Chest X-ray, AP view. Patient: 50 years old, sex F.
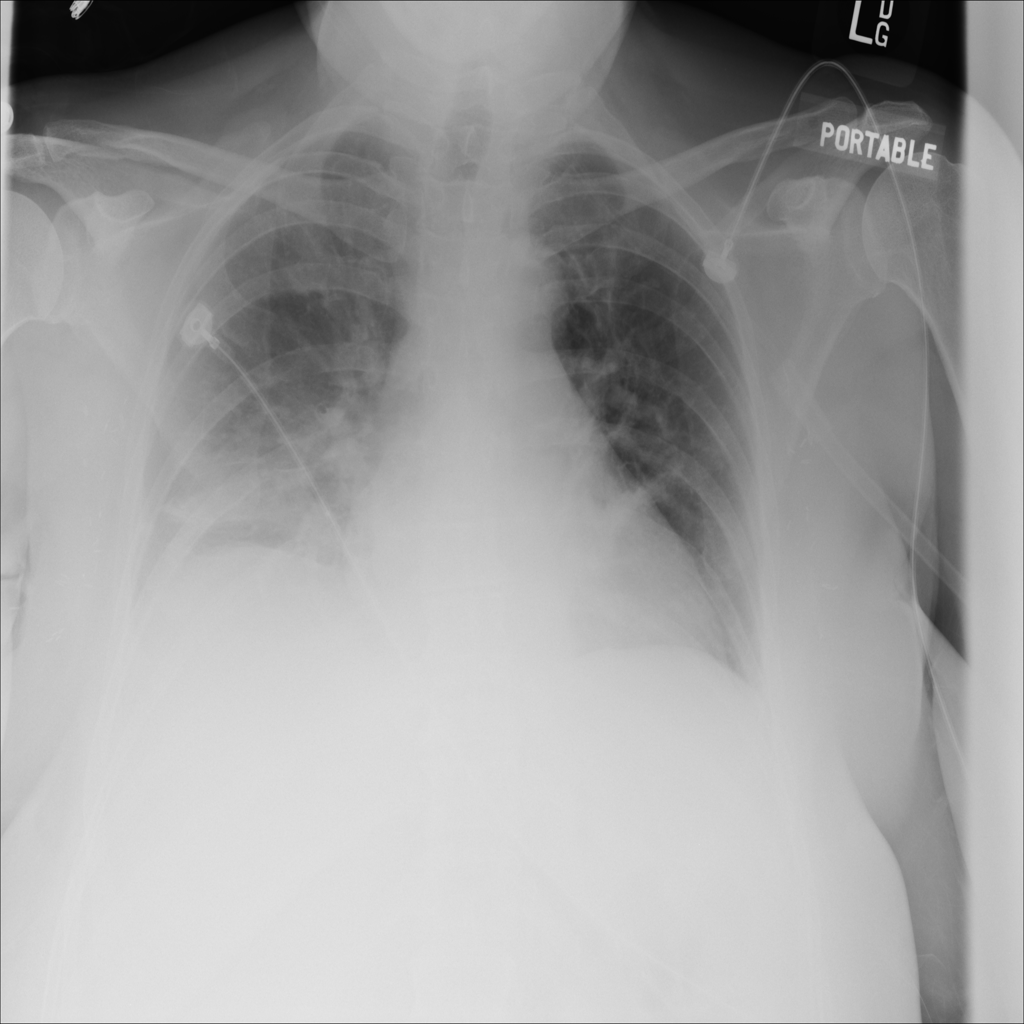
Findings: Effusion